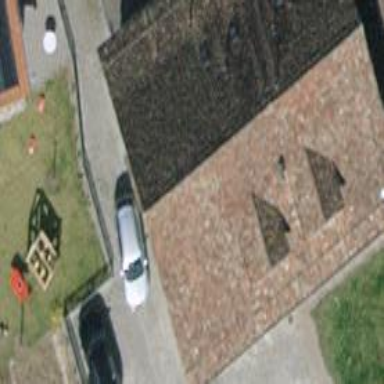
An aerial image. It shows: Apartments building with tiled roof.